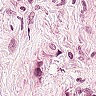
Metastatic tissue present: yes